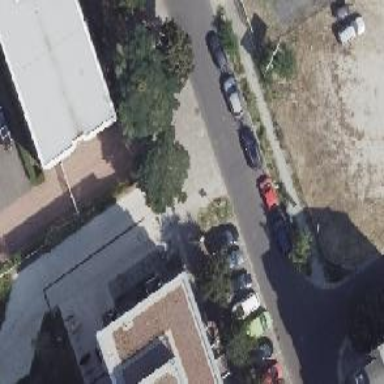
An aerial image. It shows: Residential road with asphalt surface and separate sidewalks on both sides. There is parallel parking on the left lane.